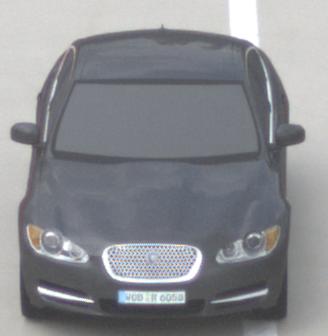
Make: Jaguar
Model: XF 3.0 V6
Detailed model: XF (X250) Limousine
Model produced from: 2010/02
Model produced until: 2010/10
Doors: 4
Color: gray
Road condition: dry road
Daytime: morning or afternoon
Contrast: low contrast